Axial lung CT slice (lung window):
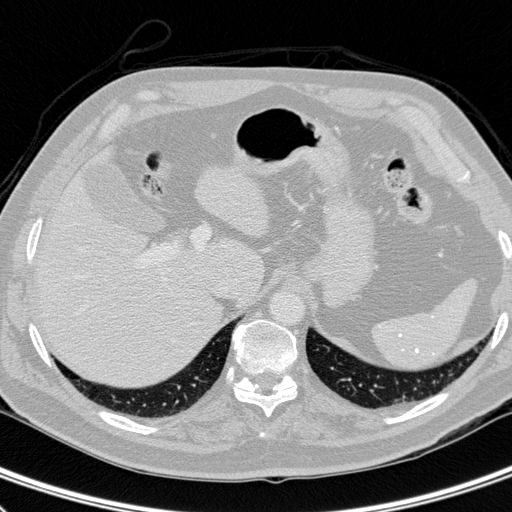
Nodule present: no